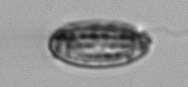
Label: Katodinium_or_Torodinium